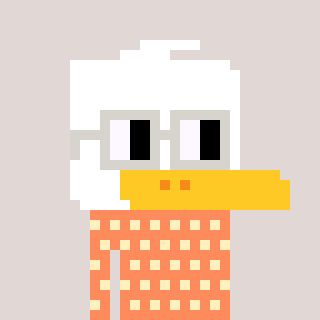
a pixel art character with square light gray glasses, a duck-shaped head and a peachy-colored body on a warm background